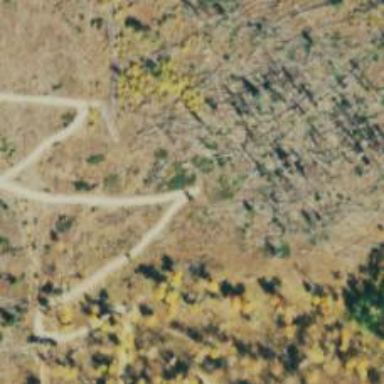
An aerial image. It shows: Backcountry path for outdoor activities.